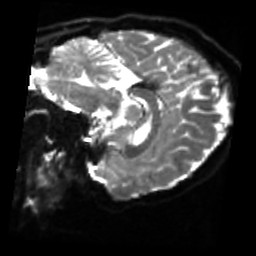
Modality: sbref
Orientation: sagittal
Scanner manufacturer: siemens
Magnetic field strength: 3 T
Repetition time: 4 s
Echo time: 0.0594 s